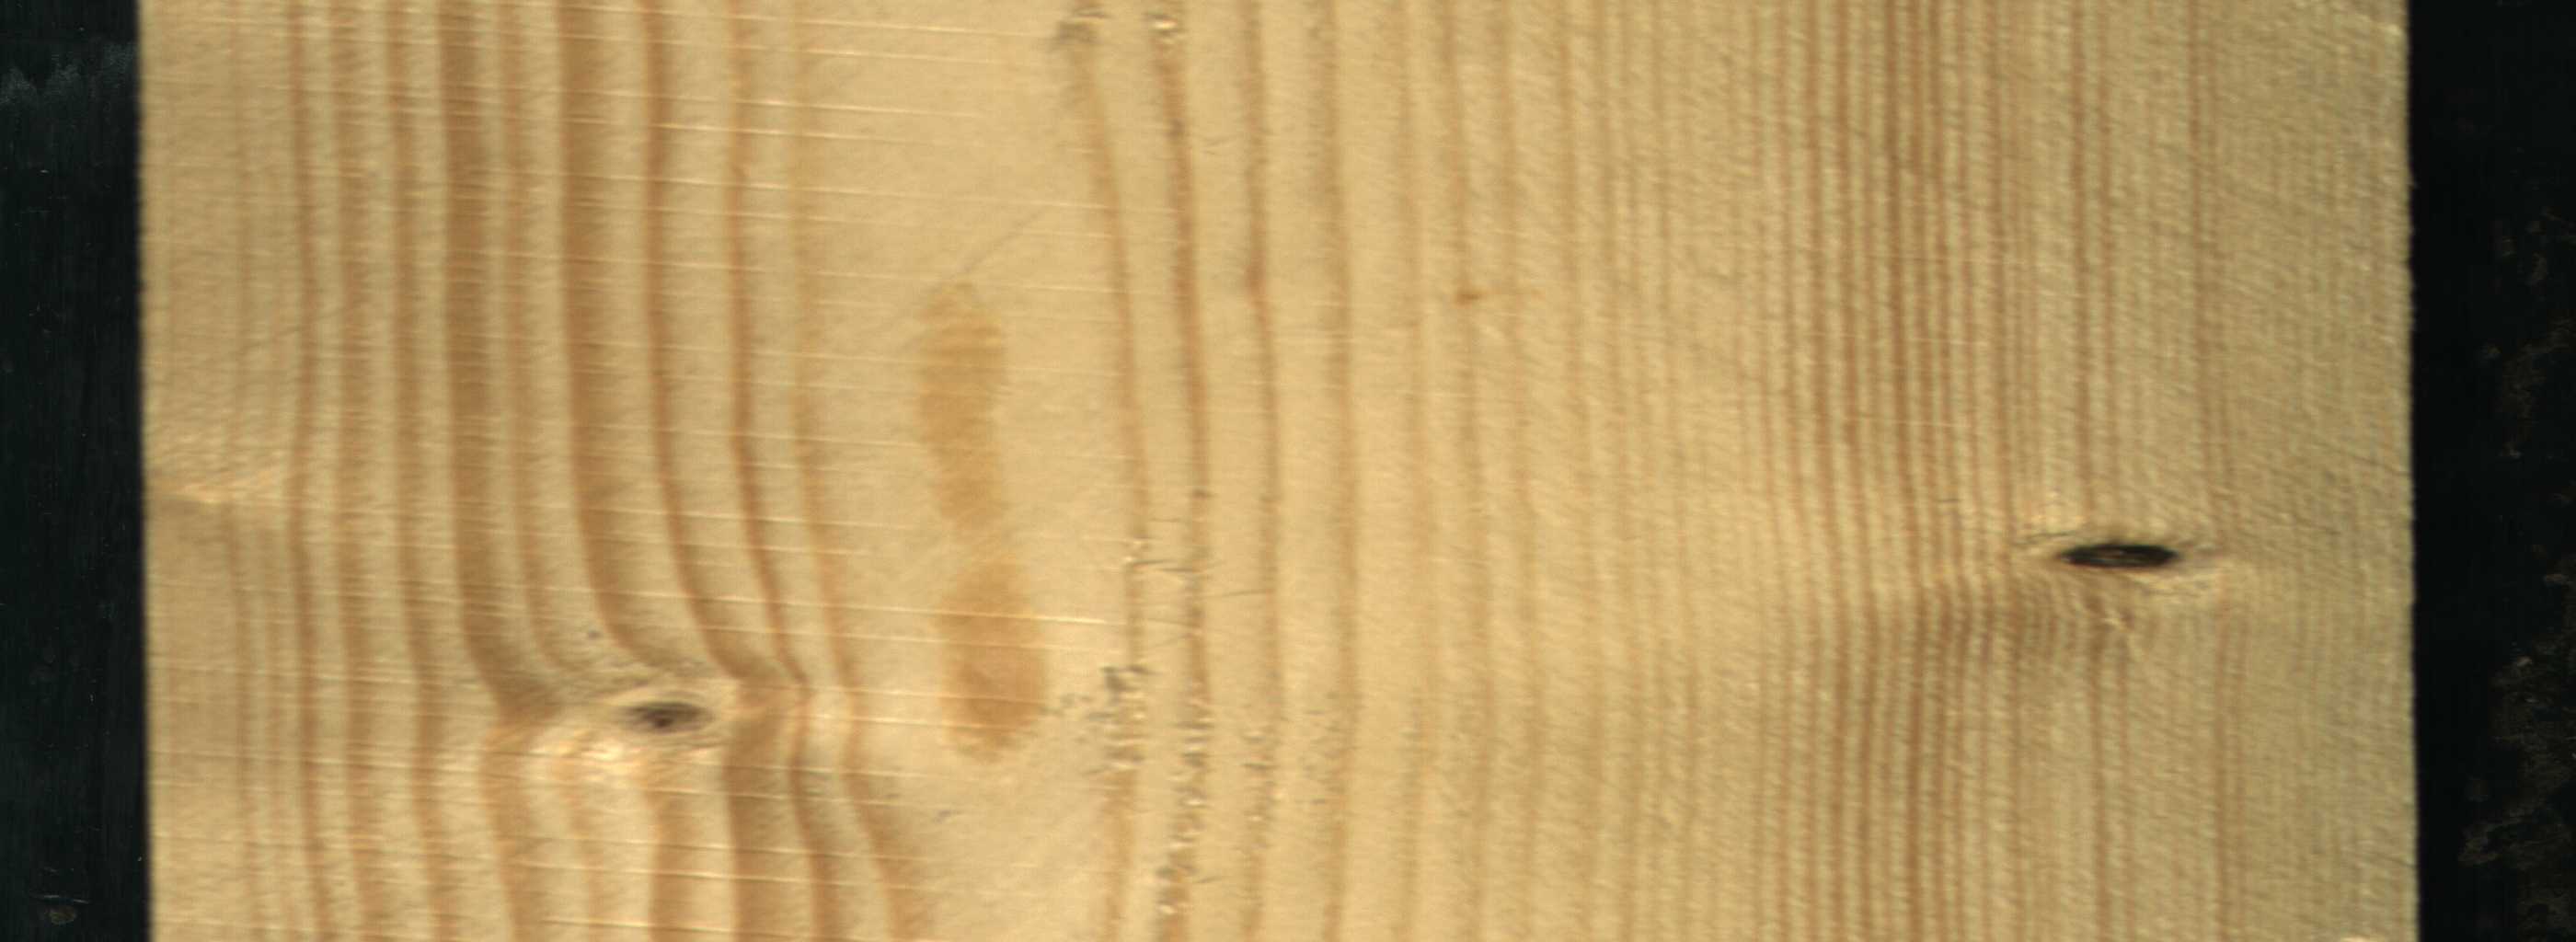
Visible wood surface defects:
Dead_Knot
Live_Knot